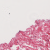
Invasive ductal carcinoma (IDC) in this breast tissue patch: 0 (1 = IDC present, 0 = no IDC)